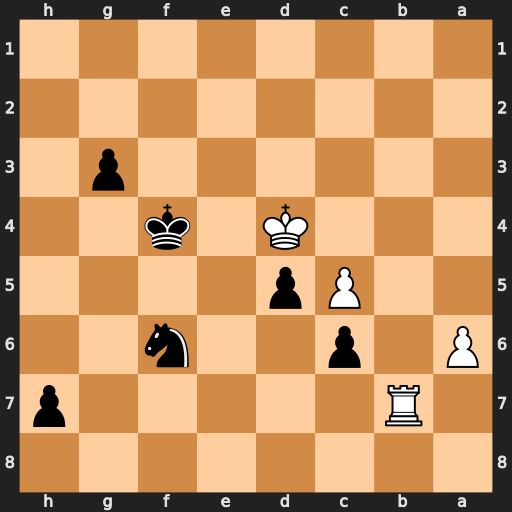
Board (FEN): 8/1R5p/P1p2n2/2Pp4/3K1k2/6p1/8/8
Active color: b
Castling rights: -
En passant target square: -
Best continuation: g2 Rb1 Ne8 a7 Nc7